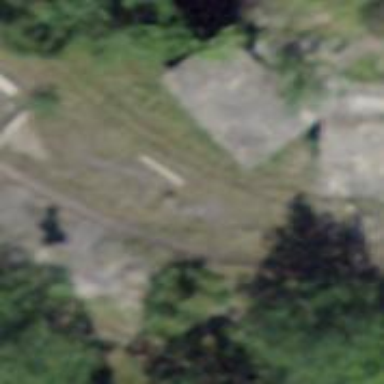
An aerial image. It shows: Disused railway.